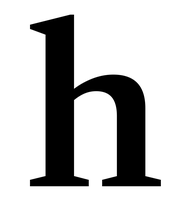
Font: LibreCaslonText_SemiBold